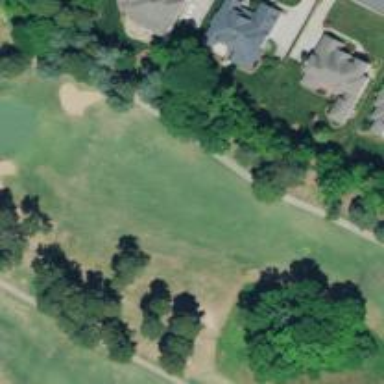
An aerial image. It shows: Golf fairway in the image.